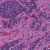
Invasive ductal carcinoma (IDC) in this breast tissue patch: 0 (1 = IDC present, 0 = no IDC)